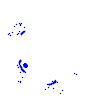
Particle: pion